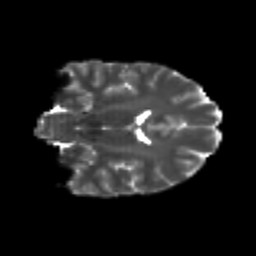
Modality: T2w
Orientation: coronal
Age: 24
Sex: female
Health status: healthy
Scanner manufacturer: philips
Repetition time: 7.389 s
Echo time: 0.08599 s